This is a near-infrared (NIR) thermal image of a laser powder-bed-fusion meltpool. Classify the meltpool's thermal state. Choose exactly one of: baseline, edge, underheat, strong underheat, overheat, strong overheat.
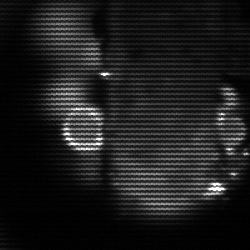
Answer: strong underheat